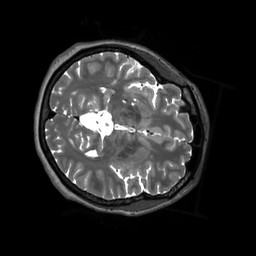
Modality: T2w
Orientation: axial
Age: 52
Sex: female
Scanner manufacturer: siemens
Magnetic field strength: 3 T
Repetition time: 3.2 s
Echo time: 0.412 s